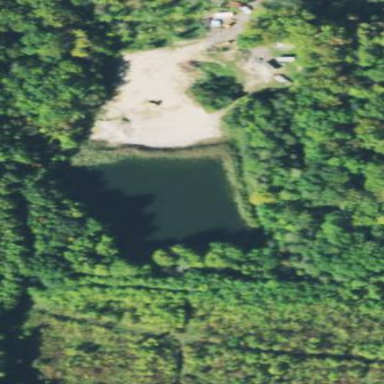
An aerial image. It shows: Pond with natural water.